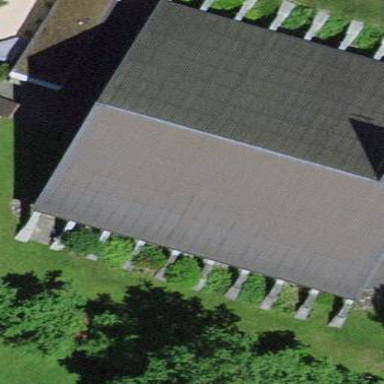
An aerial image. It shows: White church building with gabled roof. The roof is made of gray eternit material.